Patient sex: M
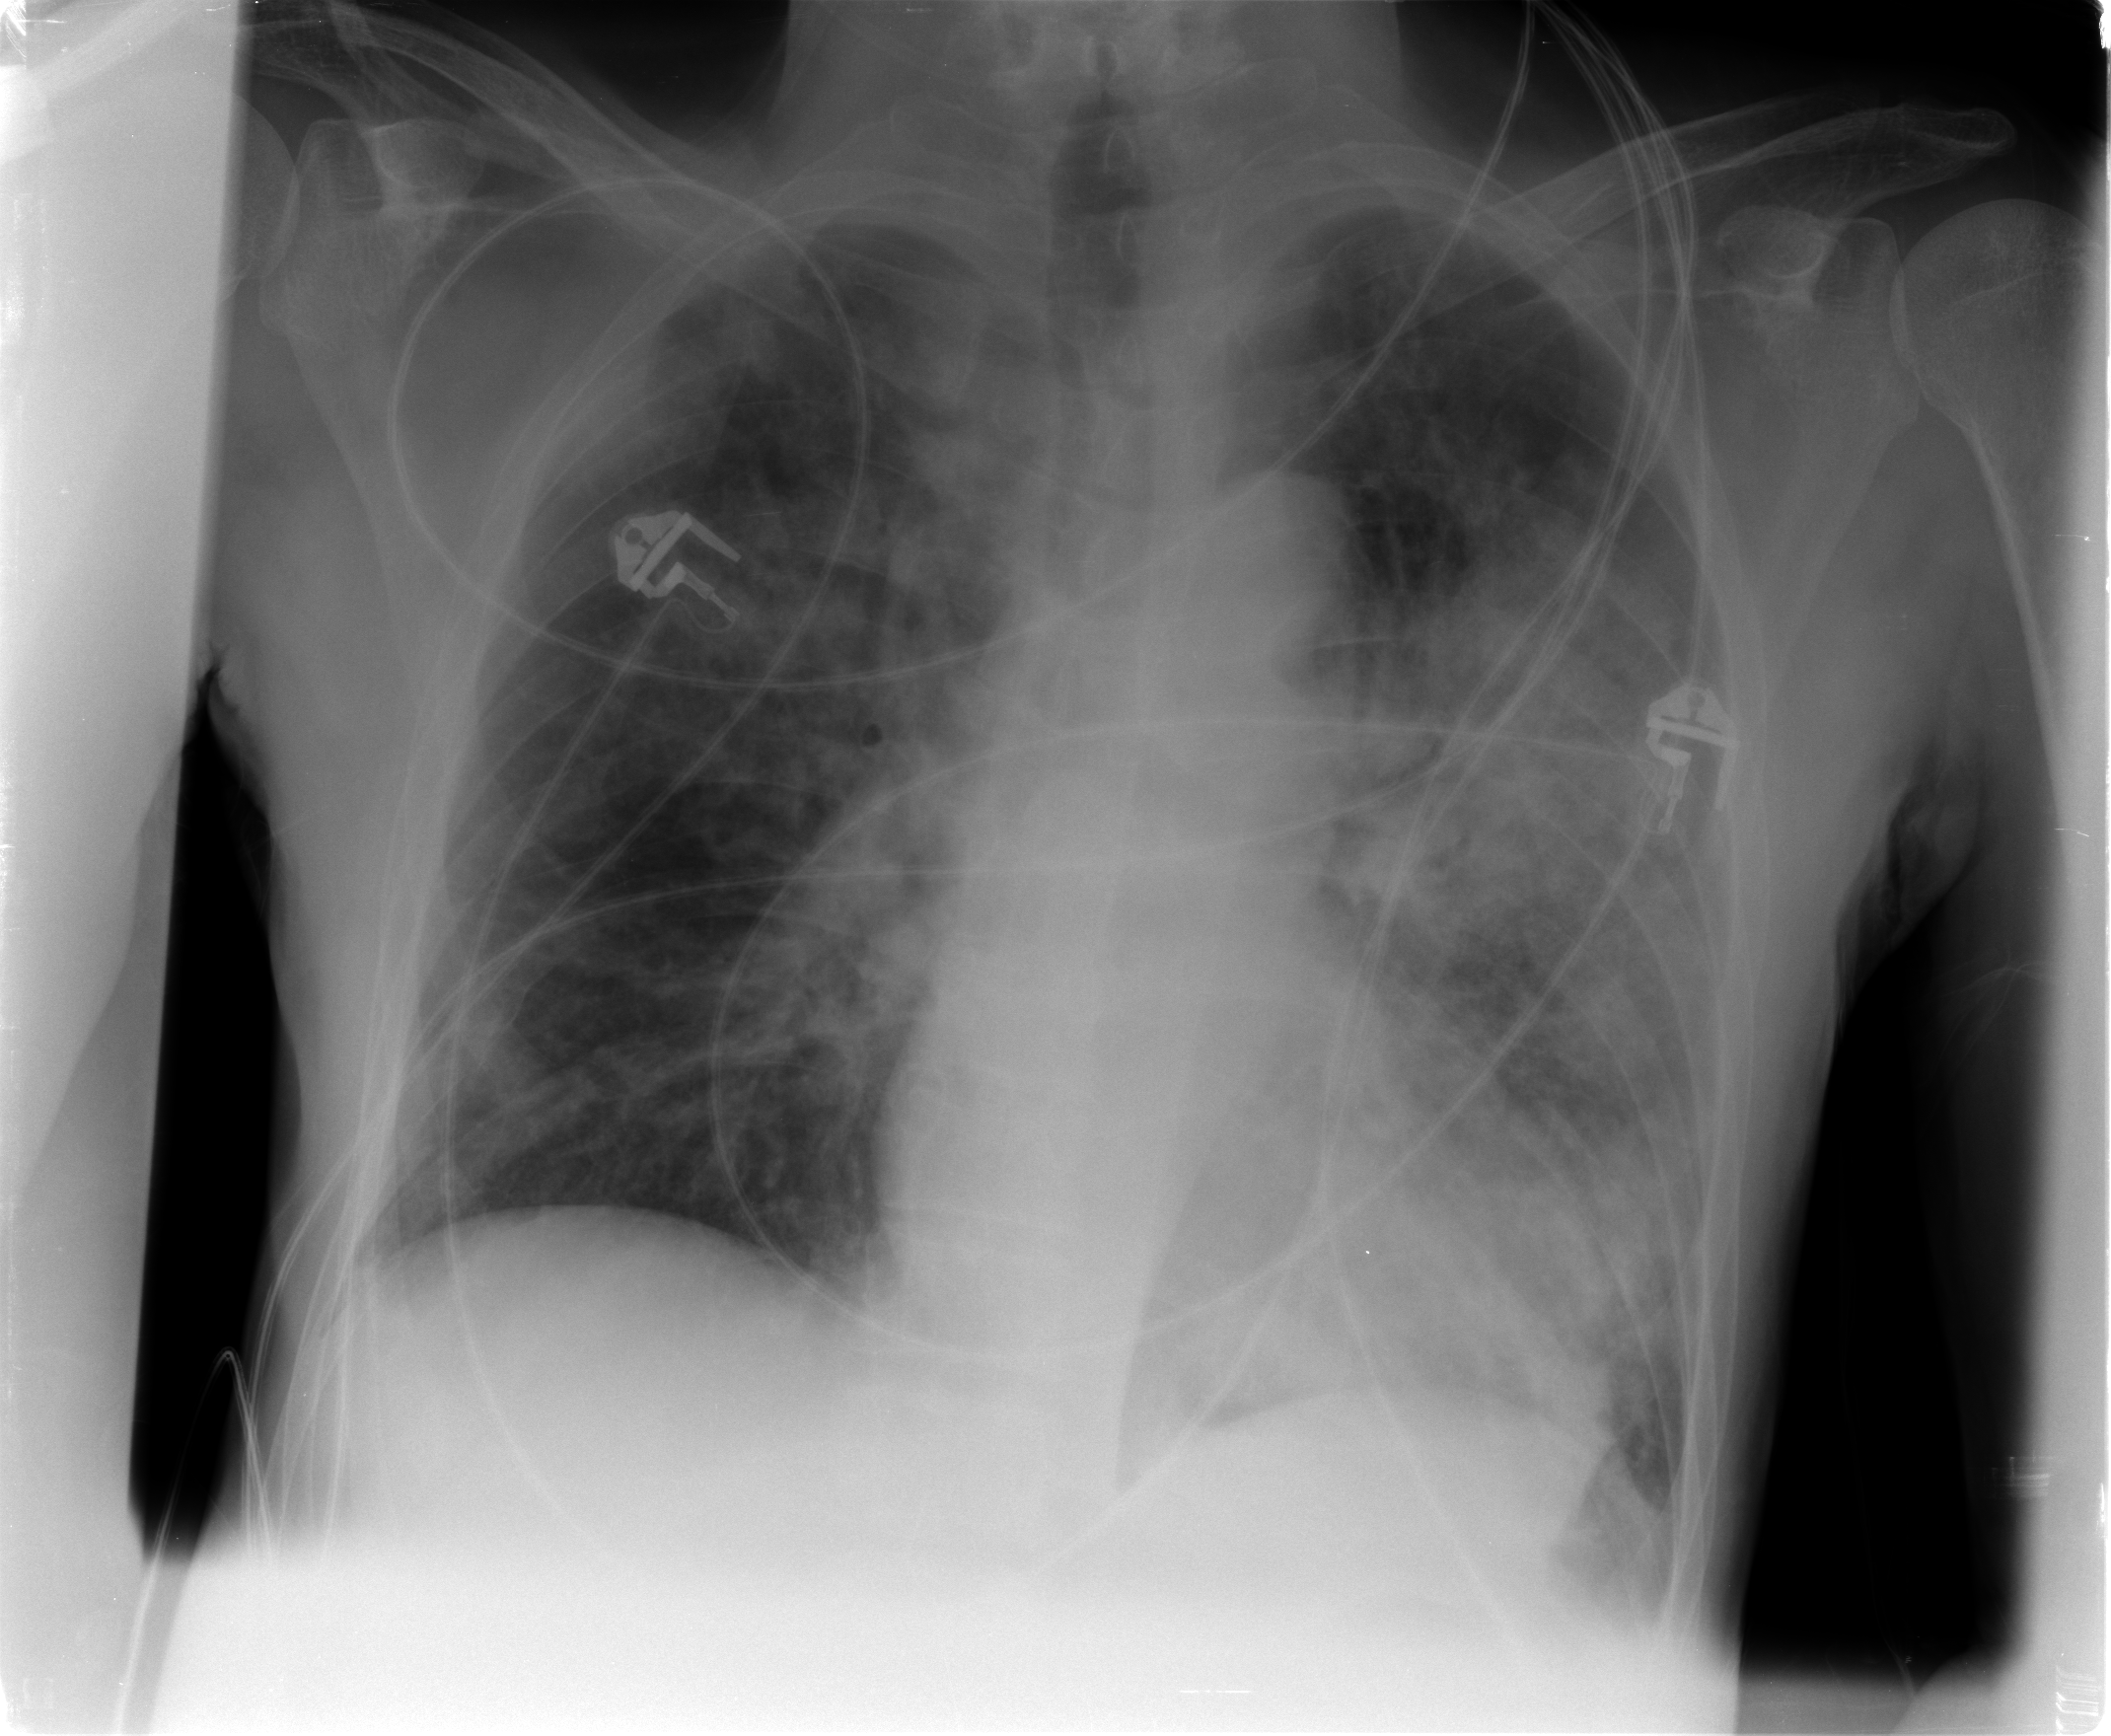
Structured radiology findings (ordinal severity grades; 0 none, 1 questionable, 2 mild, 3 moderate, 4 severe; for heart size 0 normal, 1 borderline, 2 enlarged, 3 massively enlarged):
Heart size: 0
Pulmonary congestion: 2
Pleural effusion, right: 0
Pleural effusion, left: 0
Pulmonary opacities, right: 2
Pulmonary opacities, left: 3
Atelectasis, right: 2
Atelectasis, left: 3